Question: I have a table which references two foreign keys, and for each unique combination of these foreign keys, has its own auto_increment column. I need to implement a Composite Key that will help identify the row as unique using combination of these three (one foreign keys and one auto_increment column, and one other column with non-unique values)
'''
CREATE TABLE 'issue_log' (
'sr_no' INT NOT NULL AUTO_INCREMENT ,
'app_id' INT NOT NULL ,
'test_id' INT NOT NULL ,
'issue_name' VARCHAR(255) NOT NULL ,
primary key (app_id, test_id,sr_no)
);
'''
Of course, there has to be something wrong with my query, because of which the error thrown is:
> ERROR 1075: Incorrect table definition; there can be only one auto
column and it must be defined as a key
I have an Application Table (with app_id as its primary key), each Application has a set of Issues to be resolved, and each Application has multiple number of tests (so the test_id col)
The sr_no col should increment for unique app_id and test_id.
i.e. The data in table should look like:

The database engine is InnoDB.
I want to achieve this with as much simplicity as possible (i.e. avoid triggers/procedures if possible - which was suggested for similar cases on other Questions).
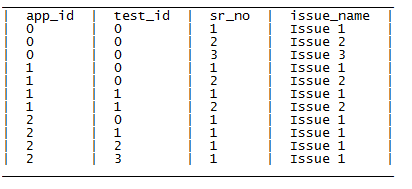
Answer: You can't have MySQL do this for you automatically for InnoDB tables - you would need to use a trigger or procedure, or user another DB engine such as MyISAM. Auto incrementing can only be done for a single primary key.
Something like the following should work
'''
DELIMITER $$
CREATE TRIGGER xxx BEFORE INSERT ON issue_log
FOR EACH ROW BEGIN
SET NEW.sr_no = (
SELECT IFNULL(MAX(sr_no), 0) + 1
FROM issue_log
WHERE app_id = NEW.app_id
AND test_id = NEW.test_id
);
END $$
DELIMITER ;
'''